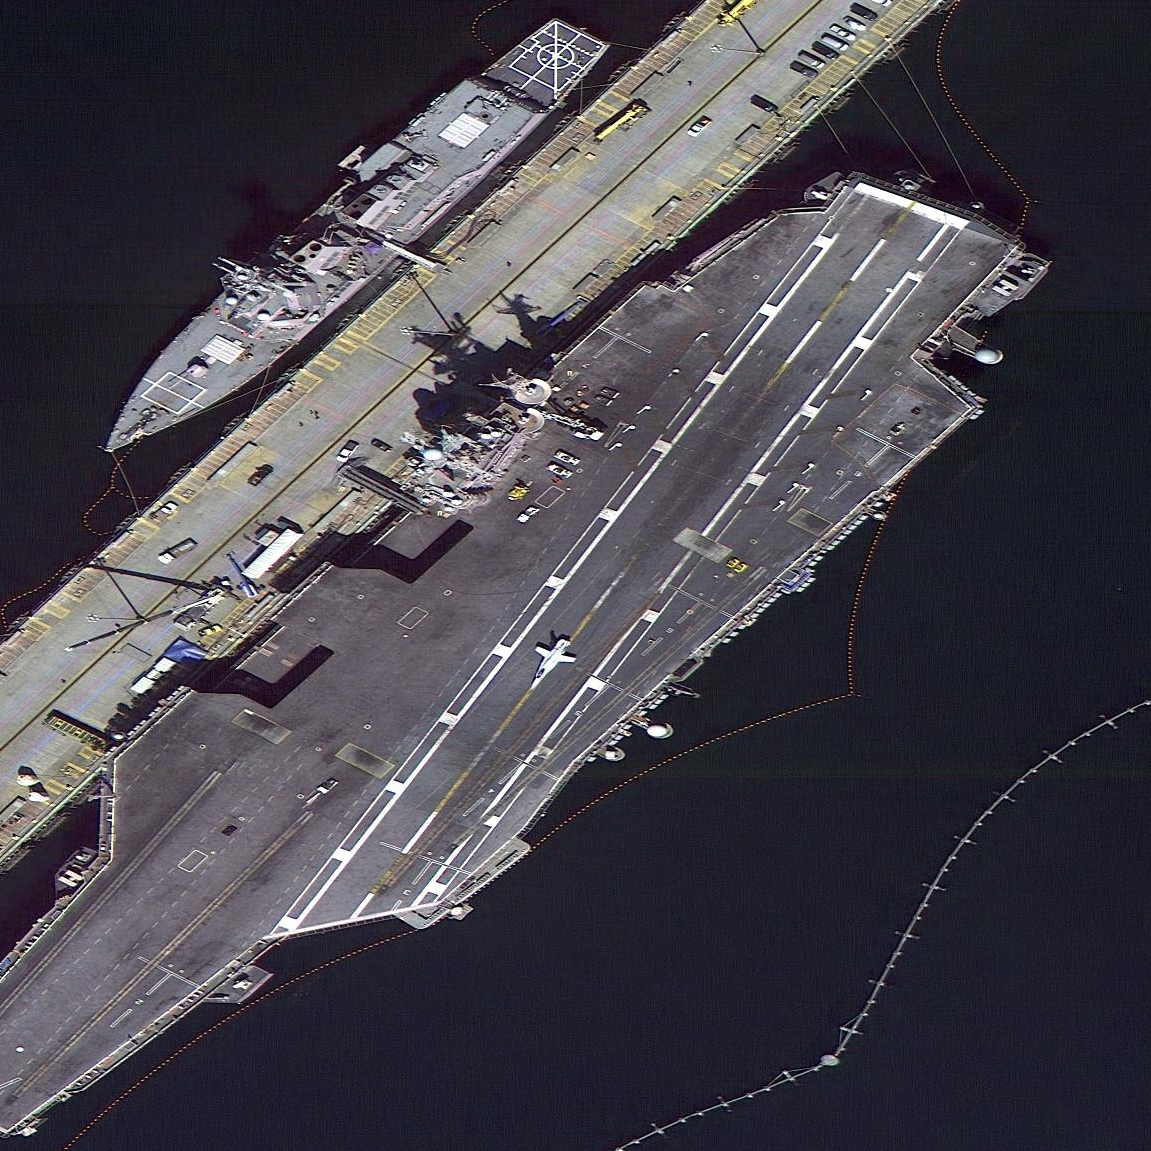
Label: Nimitz-class_aircraft_carrier